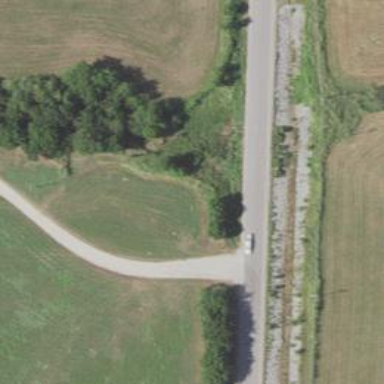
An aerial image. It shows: Culvert tunnel.